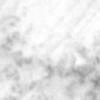
Label: no_change